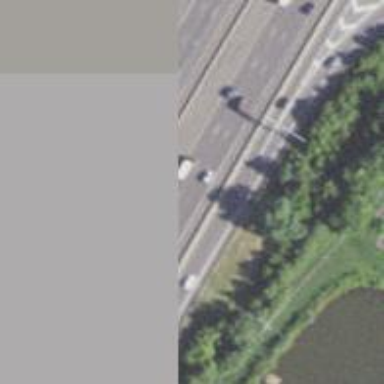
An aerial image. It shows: Motorway junction.